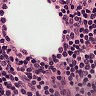
Metastatic tissue present: no